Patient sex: M
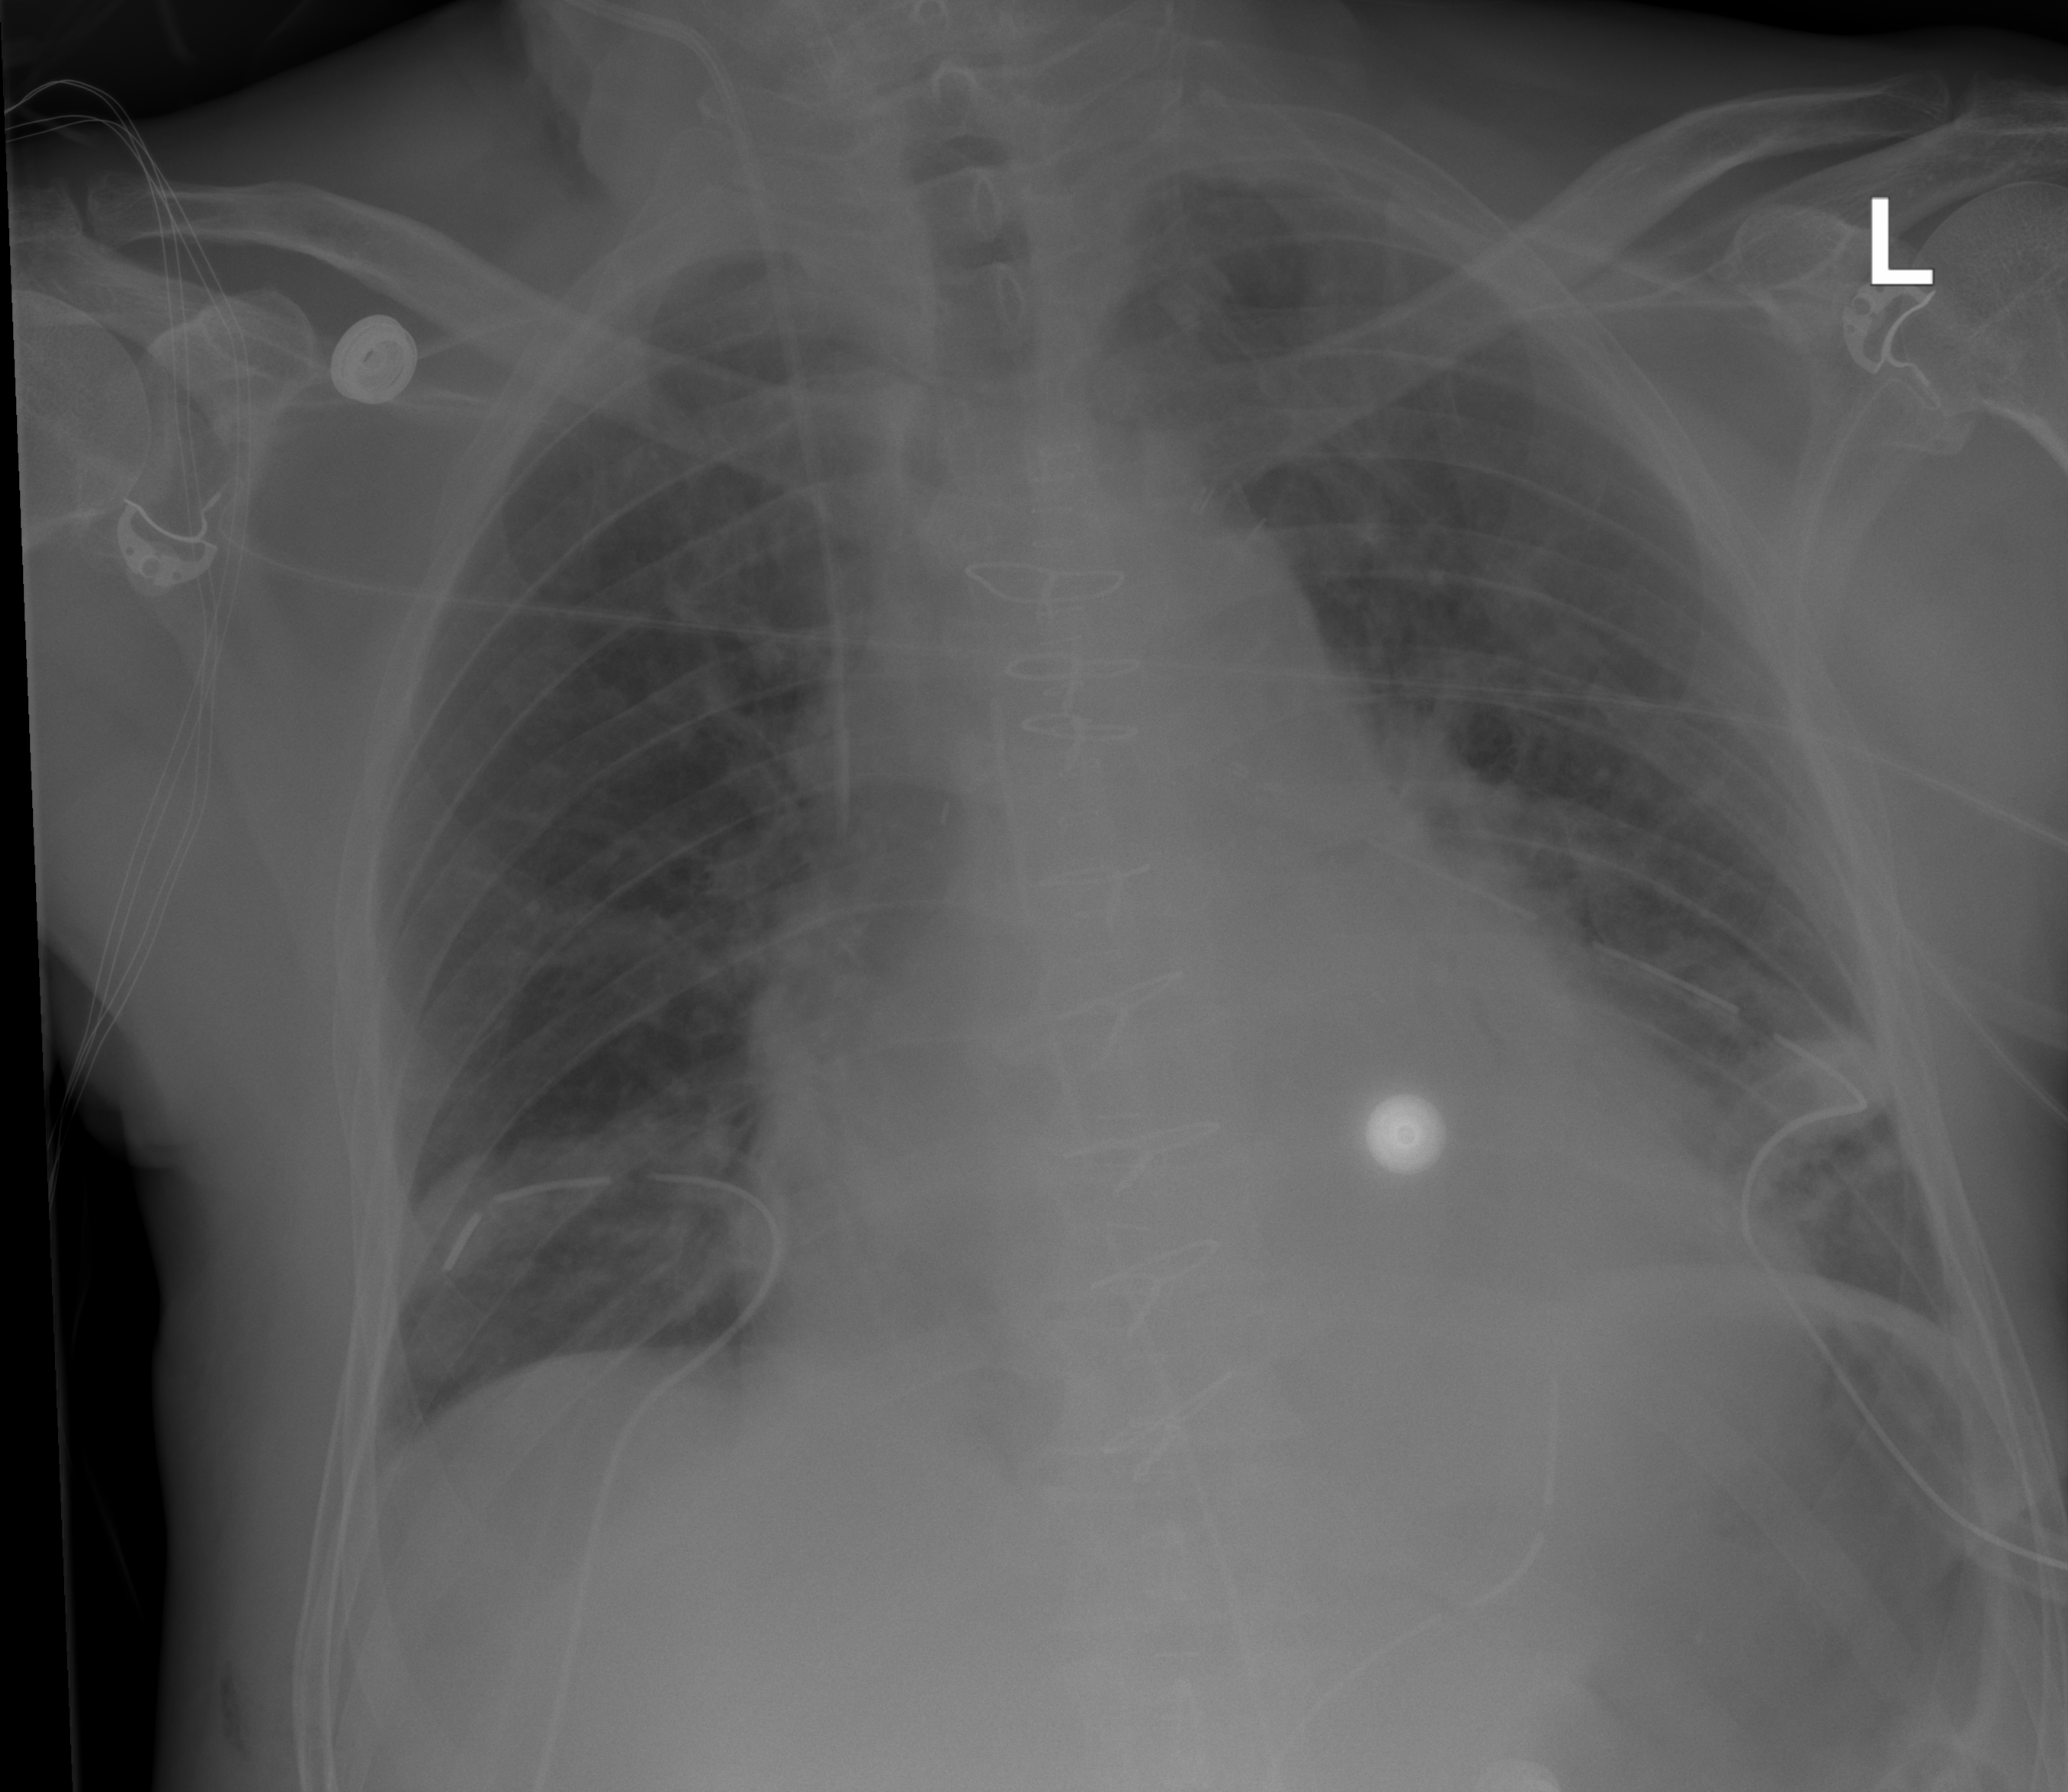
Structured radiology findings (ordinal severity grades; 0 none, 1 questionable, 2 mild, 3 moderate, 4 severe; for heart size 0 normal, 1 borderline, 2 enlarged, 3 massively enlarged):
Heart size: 2
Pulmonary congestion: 2
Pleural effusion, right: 0
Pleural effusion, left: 0
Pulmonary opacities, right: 0
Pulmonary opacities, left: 1
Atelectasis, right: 0
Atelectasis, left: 0